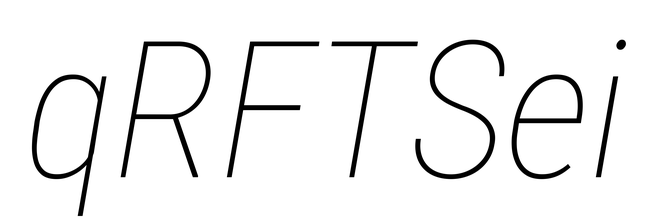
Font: Roboto-Italic_Condensed_Thin_Italic